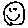
Label: smiley face